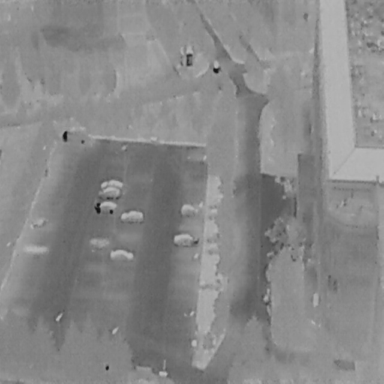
There are seven Cars in the infrared image.